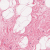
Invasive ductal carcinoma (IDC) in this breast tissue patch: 0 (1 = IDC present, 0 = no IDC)